Current action and preconditions to check: trajectory_clear

Your task: For each precondition in the list above, predict whether it will hold at this action.

Consider the current scene as observed from the mobile robot's camera, and analyze the predicted future states of all dynamic agents (e.g., people, animals, vehicles, or any moving entities) within the NEXT SECOND.

IMPORTANT: Only answer "very likely" if you are absolutely certain—based on strong, clear evidence—that a dynamic agent will violate the precondition in the predicted future state. Do NOT answer "very likely" for unlikely, ambiguous, or low-probability risks.

Ask yourself for each precondition: Is there a high probability, with clear and convincing evidence, that the predicted future states of any dynamic agent will interfere with the predicted future state of the currently executing action within the NEXT SECOND, causing that precondition to fail?

Assess the risk level based on these predictions. Use "likely" or "very likely" if motions create a clear risk of interference.

Use "neutral" or "improbable" if agents are nearby but their predicted paths are clearly diverging or non-conflicting.

Failure Risk Categories: "very improbable", "improbable", "neutral", "likely", "very likely"

Answer Format: Output ONLY the probability_of_failure value from these categories: "very improbable", "improbable", "neutral", "likely", "very likely"

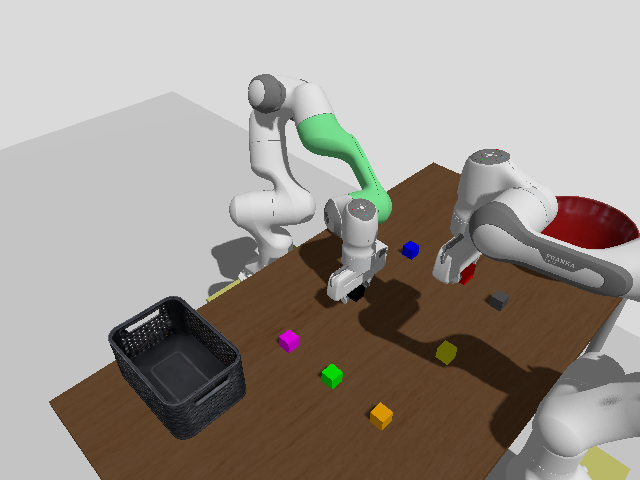

Answer: very improbable